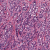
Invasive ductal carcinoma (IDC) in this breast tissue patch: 1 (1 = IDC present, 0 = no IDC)